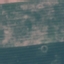
Label: AnnualCrop